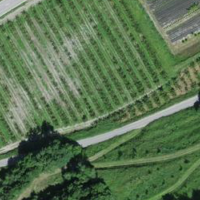
EUNIS habitat code: 24
Species observed at this site:
Orchis militaris